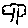
Label: tree